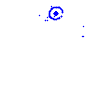
Particle: electron